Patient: sex M, age 17
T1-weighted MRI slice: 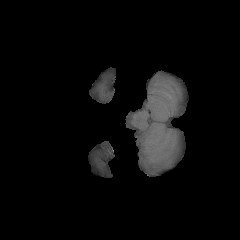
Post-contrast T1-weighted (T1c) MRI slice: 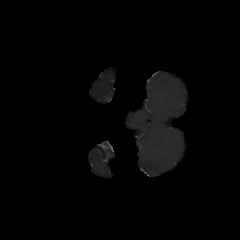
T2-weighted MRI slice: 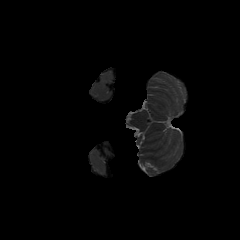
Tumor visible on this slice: no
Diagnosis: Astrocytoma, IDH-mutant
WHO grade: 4